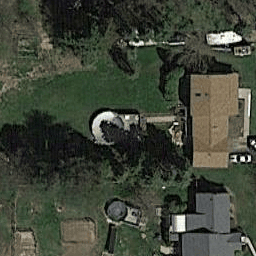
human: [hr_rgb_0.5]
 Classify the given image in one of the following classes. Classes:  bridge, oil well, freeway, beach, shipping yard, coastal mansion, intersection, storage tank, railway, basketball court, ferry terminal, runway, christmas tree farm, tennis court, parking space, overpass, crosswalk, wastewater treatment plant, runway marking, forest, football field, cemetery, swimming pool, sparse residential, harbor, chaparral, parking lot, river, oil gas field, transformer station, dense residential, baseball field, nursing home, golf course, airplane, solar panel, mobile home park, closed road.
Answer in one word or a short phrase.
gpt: sparse residential